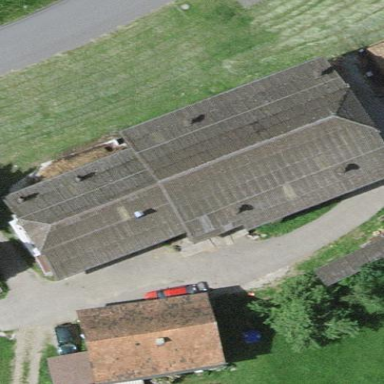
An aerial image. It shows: Farm auxiliary building.